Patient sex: M
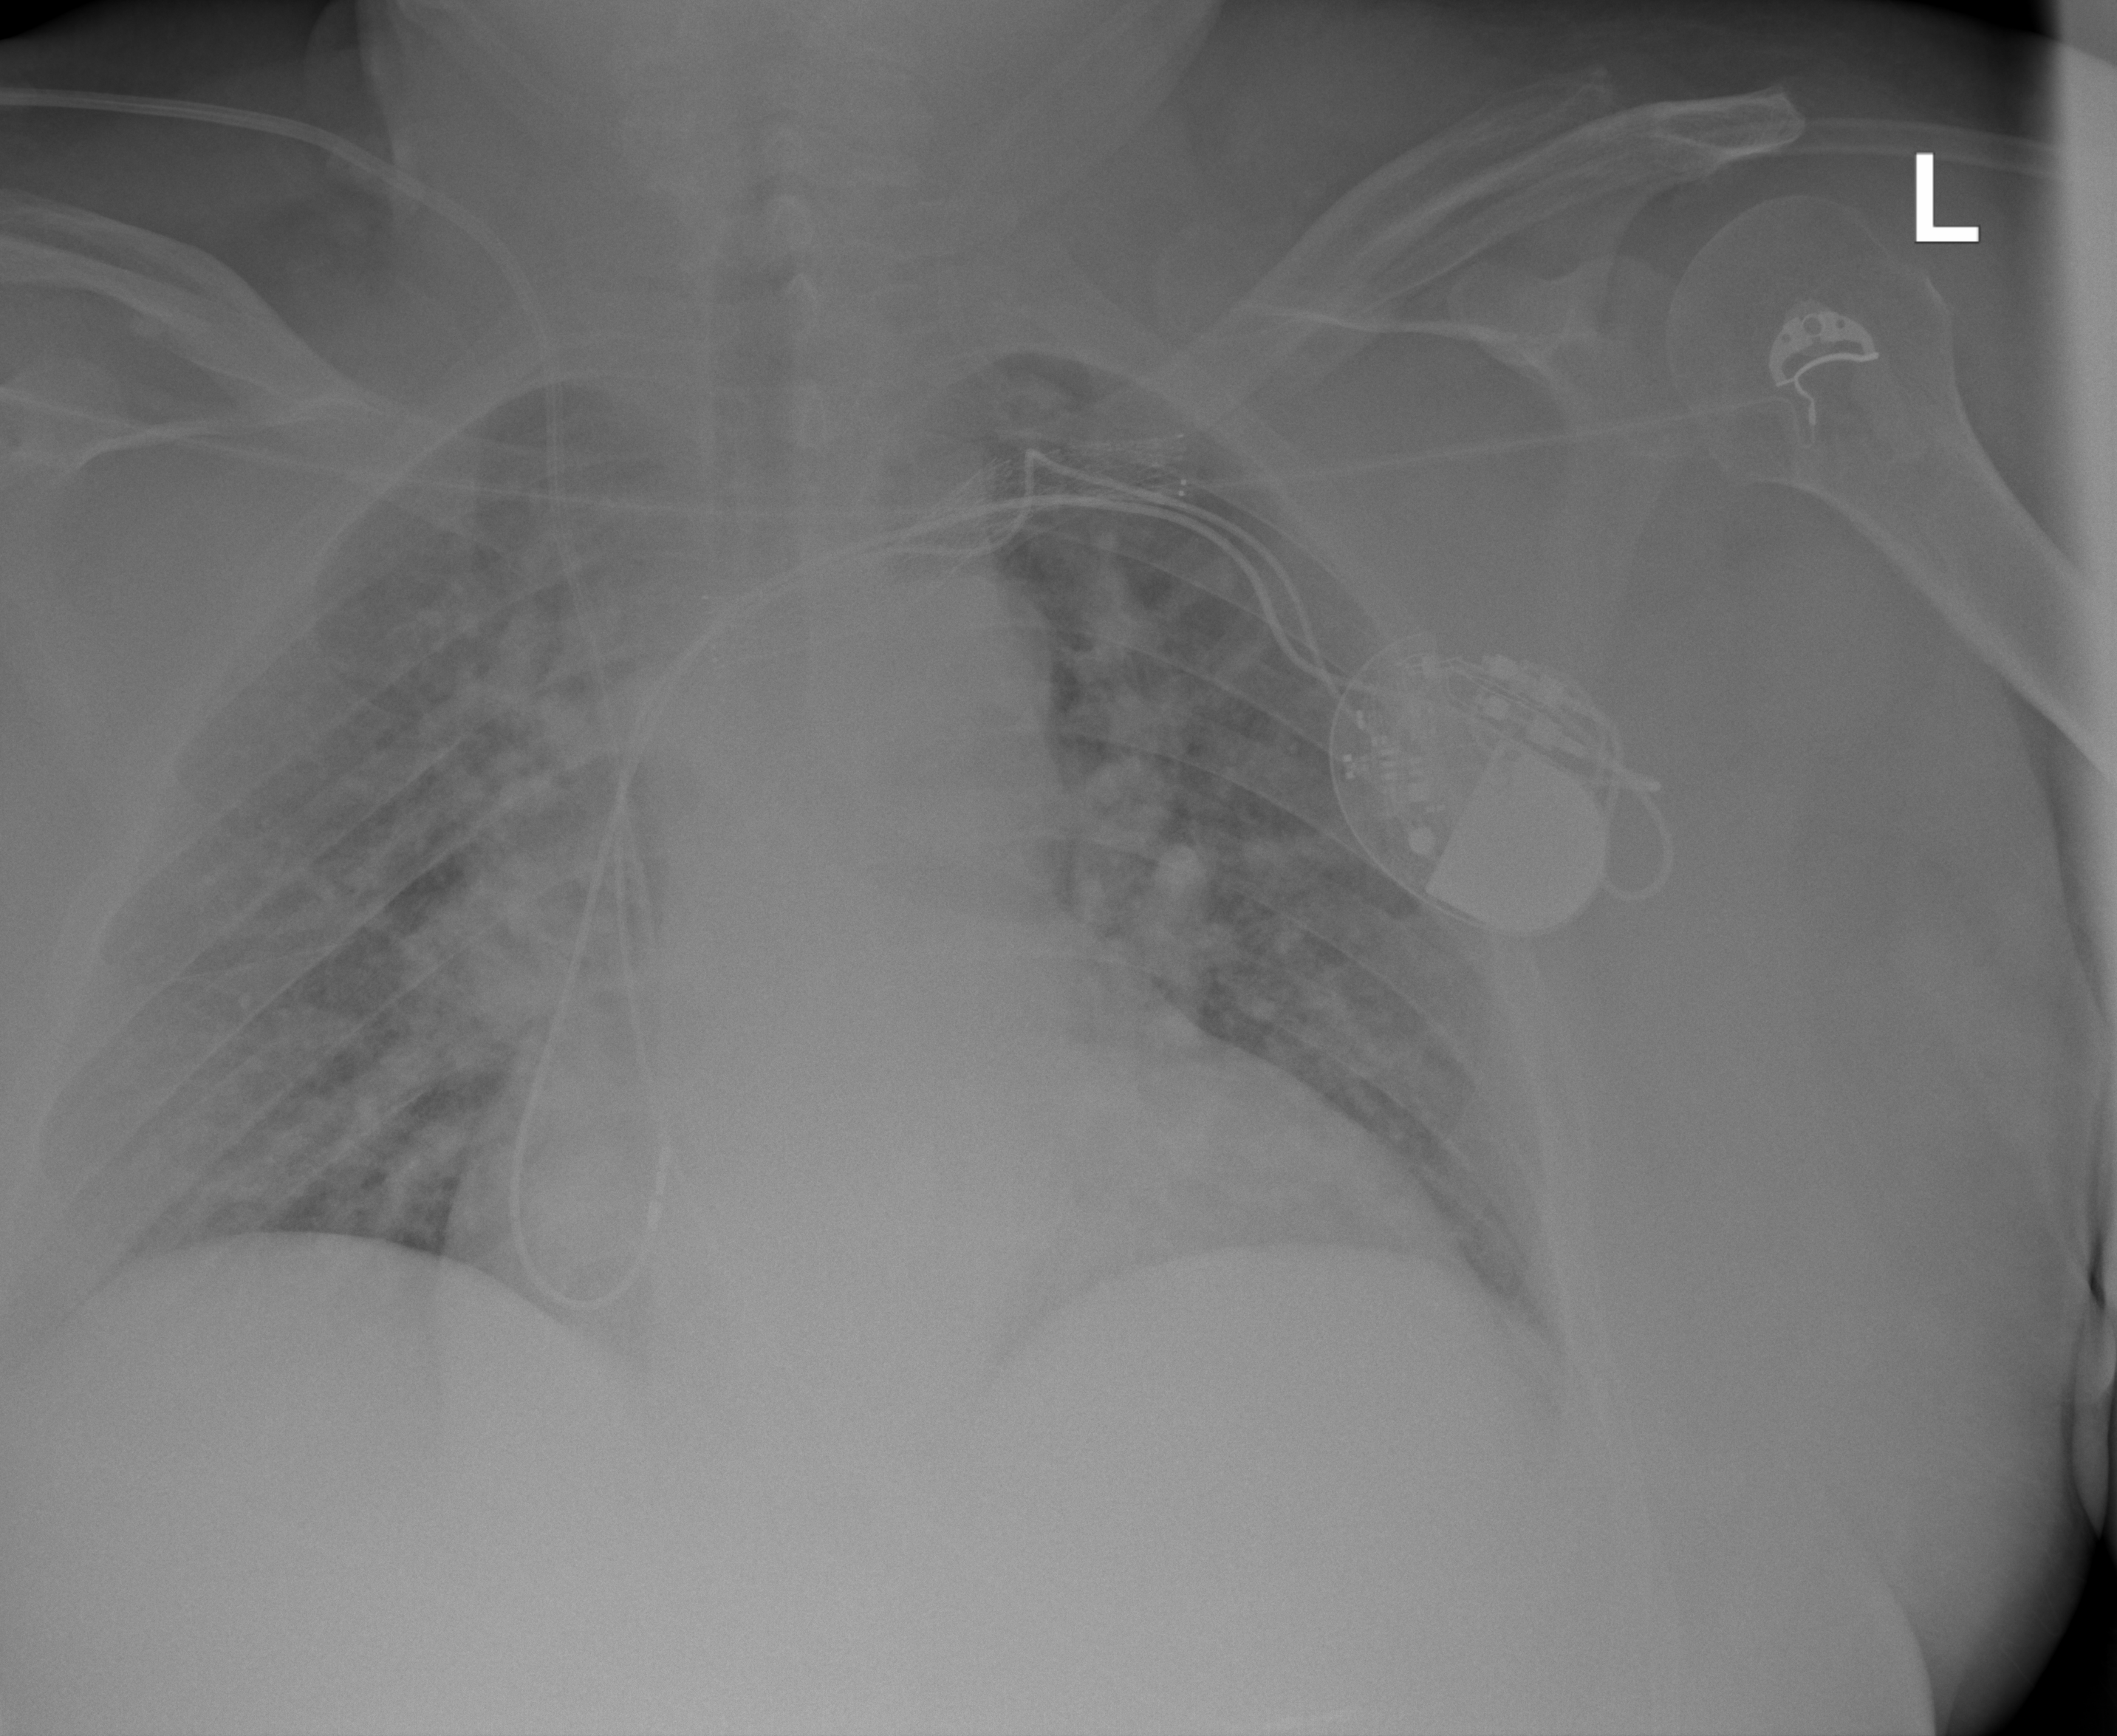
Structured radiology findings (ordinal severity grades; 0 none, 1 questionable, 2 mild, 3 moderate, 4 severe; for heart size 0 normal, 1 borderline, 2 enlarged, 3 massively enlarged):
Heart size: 2
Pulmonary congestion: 2
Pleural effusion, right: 0
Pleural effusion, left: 0
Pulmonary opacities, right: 2
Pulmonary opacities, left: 2
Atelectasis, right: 0
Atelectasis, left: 0